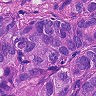
Metastatic tissue present: yes